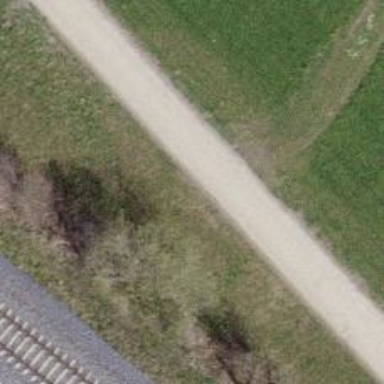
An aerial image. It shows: Footway with pebblestone surface.